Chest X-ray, AP view. Patient: 49 years old, sex M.
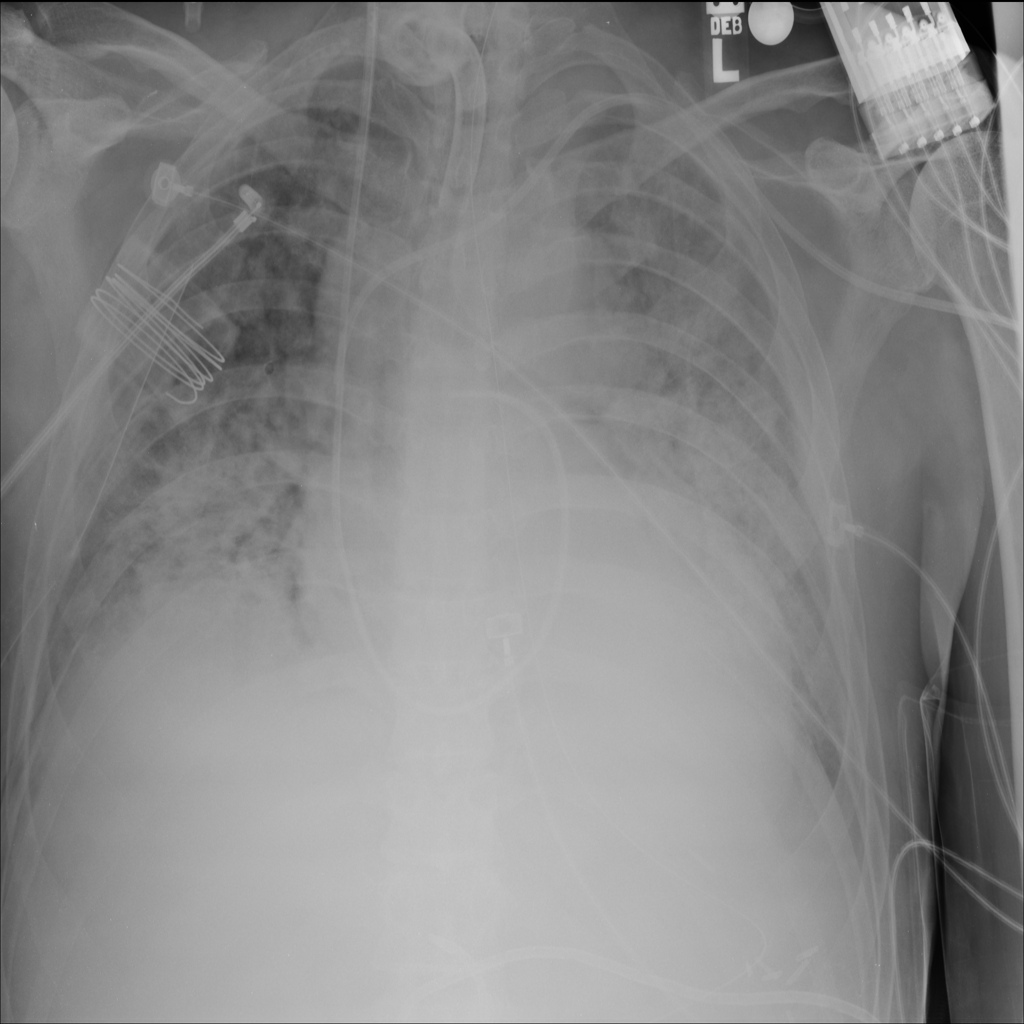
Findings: No Finding